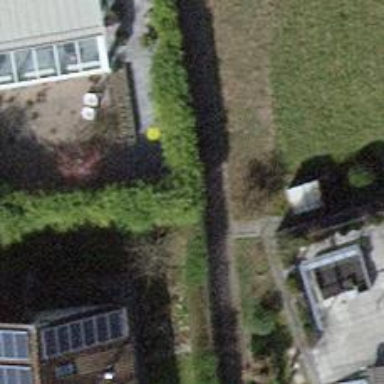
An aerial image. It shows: Hedge barrier.